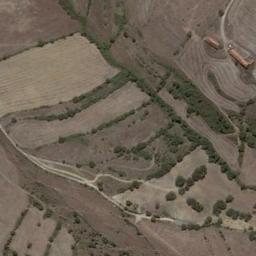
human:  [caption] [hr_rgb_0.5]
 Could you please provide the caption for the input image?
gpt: The bare terrace is next to some houses and trees .

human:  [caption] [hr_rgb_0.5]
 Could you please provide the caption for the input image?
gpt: There are several houses in a large layer of brown and green mixed terraces .

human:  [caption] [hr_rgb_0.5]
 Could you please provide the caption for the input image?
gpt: The green plants are on the terrace .

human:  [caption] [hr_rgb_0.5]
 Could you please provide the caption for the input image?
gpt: Most of the terraces on this mountain are covered by vegetation .

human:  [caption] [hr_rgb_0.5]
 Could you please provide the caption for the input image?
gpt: There are some green bushes among the brown terraces .